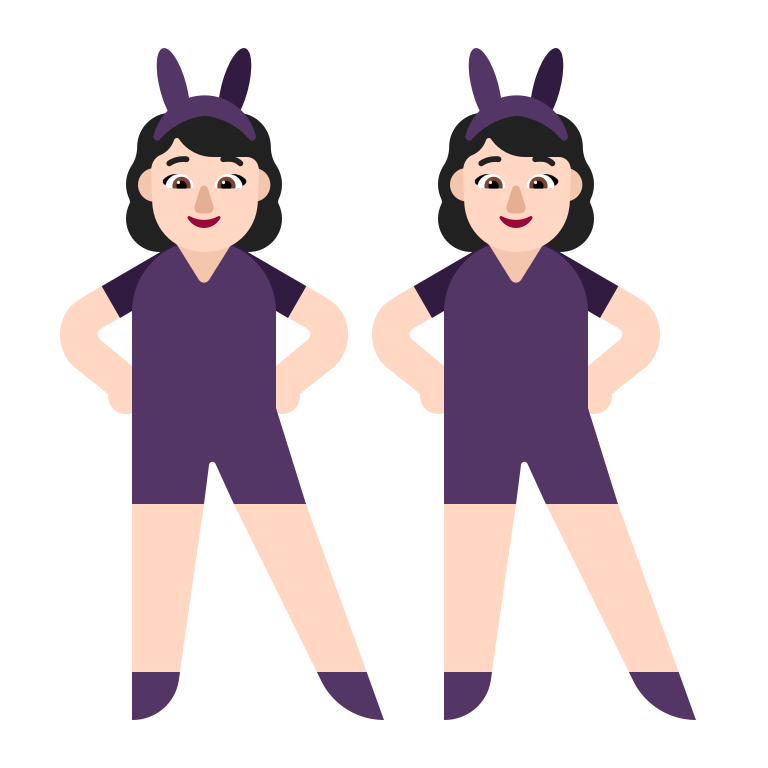
woman with bunny ears flat light